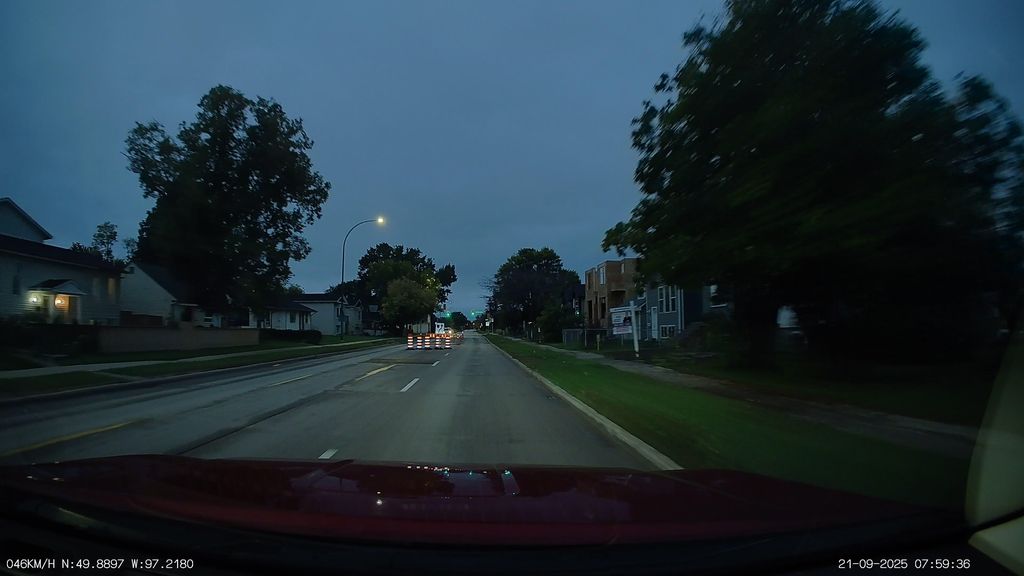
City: winnipeg